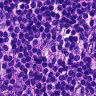
Metastatic tissue present: no